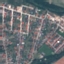
Land use / land cover class: Residential